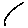
Label: line